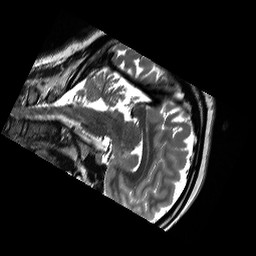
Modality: T2w
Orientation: sagittal
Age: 18
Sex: female
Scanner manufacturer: siemens
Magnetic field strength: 3 T
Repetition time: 13.52 s
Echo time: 0.088 s